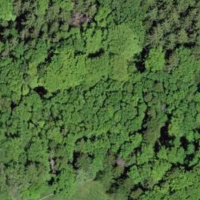
EUNIS habitat code: 41
Species observed at this site:
Cardamine pratensis